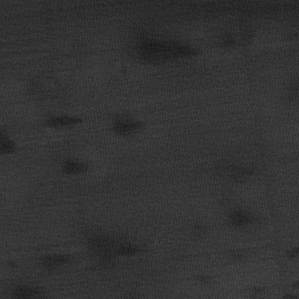
Label: frost